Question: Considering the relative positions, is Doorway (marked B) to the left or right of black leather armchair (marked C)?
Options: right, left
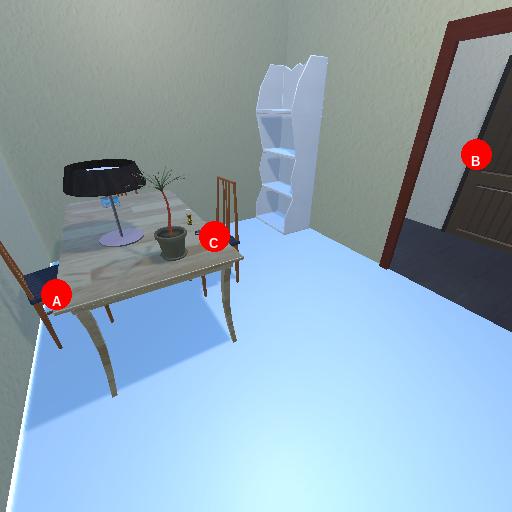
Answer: right